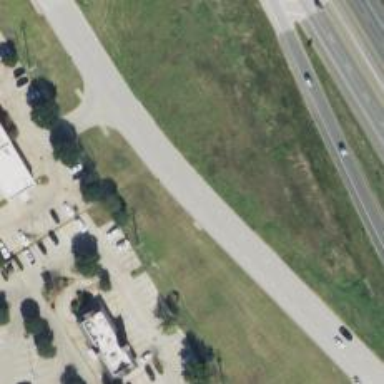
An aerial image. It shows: Secondary road with frontage road.